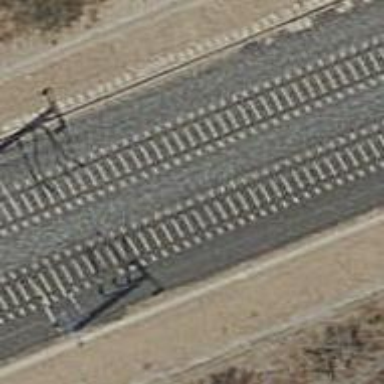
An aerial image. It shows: Railway track with contact line for electrification.